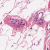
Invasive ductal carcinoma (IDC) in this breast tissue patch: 0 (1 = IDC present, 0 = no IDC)